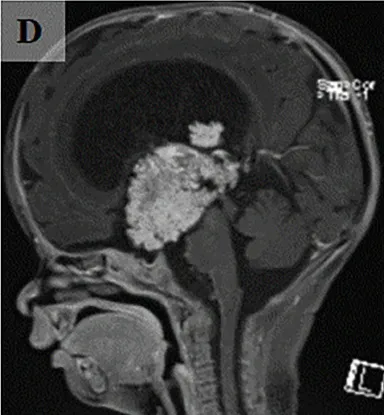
The cranial MRI of the head revealed a massive mass in the third ventricle. (D) Sagittal view showed a "cauliflower-shaped" lesion after enhancement.
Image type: radiology (mri)